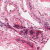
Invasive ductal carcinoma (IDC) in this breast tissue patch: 0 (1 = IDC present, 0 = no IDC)